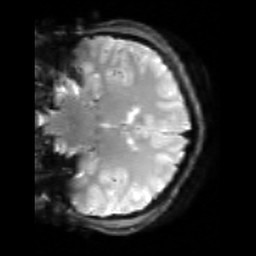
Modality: inplaneT2
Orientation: coronal
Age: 27
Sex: female
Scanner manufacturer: siemens
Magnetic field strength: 3 T
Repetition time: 5 s
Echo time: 0.034 s